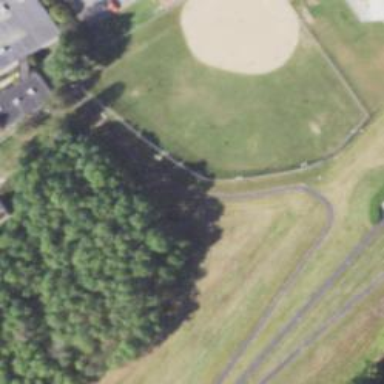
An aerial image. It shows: Asphalt path with excellent trail visibility.